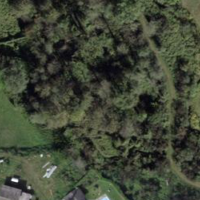
EUNIS habitat code: 41
Species observed at this site:
Cirsium arvense